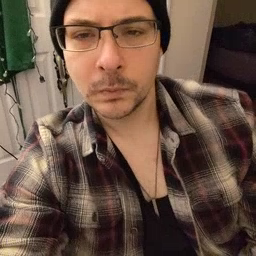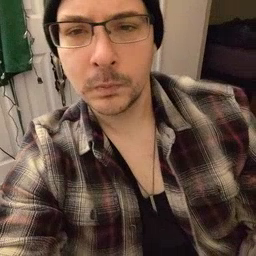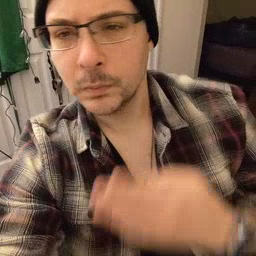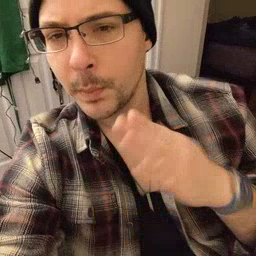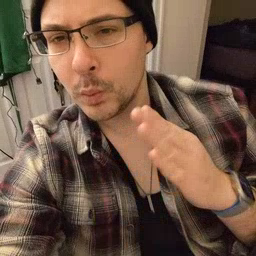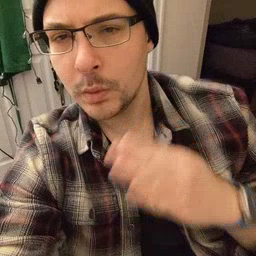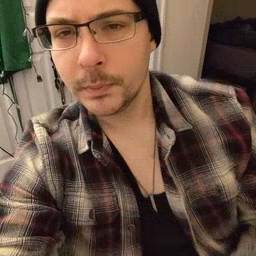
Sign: blue